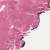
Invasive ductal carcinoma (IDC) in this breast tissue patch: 0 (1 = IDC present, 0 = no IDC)